Question: I want to implement radio buttons in my app
I used <URL> .
I want that one of them should always be selected by default. how can I achive this .

My Radio button code is as follows:
'''
RadioButton *radioButtonForDay = [[RadioButton alloc] initWithGroupId:@"first group" index:0 ];
RadioButton *radioButtonForWeek = [[RadioButton alloc] initWithGroupId:@"first group" index:1 ];
RadioButton *radioButtonForMonth = [[RadioButton alloc] initWithGroupId:@"first group" index:2 ];
radioButtonForDay.frame = CGRectMake(40,65,22,28);
radioButtonForWeek.frame = CGRectMake(130,65,22,28);
radioButtonForMonth.frame = CGRectMake(195,65,22,28);
[self.view addSubview:radioButtonForDay];
[self.view addSubview:radioButtonForWeek];
[self.view addSubview:radioButtonForMonth];
[RadioButton addObserverForGroupId:@"first group" observer:self];
'''
RadioButton.m
'
# import "RadioButton.h"
@interface RadioButton()
-(void)defaultInit;
-(void)otherButtonSelected:(id)sender;
-(void)handleButtonTap:(id)sender;
@end
@implementation RadioButton
@synthesize groupId=_groupId;
@synthesize index=_index;
static const NSUInteger kRadioButtonWidth=22;
static const NSUInteger kRadioButtonHeight=22;
static NSMutableArray *rb_instances=nil;
static NSMutableDictionary *rb_observers=nil;
# pragma mark - Observer
+(void)addObserverForGroupId:(NSString*)groupId observer:(id)observer{
if(!rb_observers){
rb_observers = [[NSMutableDictionary alloc] init];
}
'''
if ([groupId length] > 0 && observer) {
[rb_observers setObject:observer forKey:groupId];
// Make it weak reference
//[observer release];
}
'''
}
# pragma mark - Manage Instances
+(void)registerInstance:(RadioButton*)radioButton{
if(!rb_instances){
rb_instances = [[NSMutableArray alloc] init];
}
'''
[rb_instances addObject:radioButton];
// Make it weak reference
//[radioButton release];
'''
}
# pragma mark - Class level handler
+(void)buttonSelected:(RadioButton*)radioButton{
'''
// Notify observers
if (rb_observers) {
id observer= [rb_observers objectForKey:radioButton.groupId];
if(observer && [observer respondsToSelector:@selector(radioButtonSelectedAtIndex:inGroup:)]){
[observer radioButtonSelectedAtIndex:radioButton.index inGroup:radioButton.groupId];
}
}
// Unselect the other radio buttons
if (rb_instances) {
for (int i = 0; i < [rb_instances count]; i++) {
RadioButton *button = [rb_instances objectAtIndex:i];
if (![button isEqual:radioButton] && [button.groupId isEqualToString:radioButton.groupId]) {
[button otherButtonSelected:radioButton];
}
}
}
'''
}
# pragma mark - Object Lifecycle
-(id)initWithGroupId:(NSString*)groupId index:(NSUInteger)index {
self = [super init];
'''
if (self) {
_groupId = groupId;
_index = index;
// _selected = selected;
[self defaultInit];
}
return self;
'''
}
-
# pragma mark - Tap handling
-(void)handleButtonTap:(id)sender{
[_button setSelected:YES];
[RadioButton buttonSelected:self];
}
-(void)otherButtonSelected:(id)sender{
// Called when other radio button instance got selected
if(_button.selected){
[_button setSelected:NO];
}
}
# pragma mark - RadioButton init
-(void)defaultInit{
// Setup container view
self.frame = CGRectMake(0, 0, kRadioButtonWidth, kRadioButtonHeight);
'''
// Customize UIButton
_button = [UIButton buttonWithType:UIButtonTypeCustom];
_button.frame = CGRectMake(0, 0,kRadioButtonWidth, kRadioButtonHeight);
_button.adjustsImageWhenHighlighted = NO;
[_button setImage:[UIImage imageNamed:@"RadioButton-Unselected"] forState:UIControlStateNormal];
[_button setImage:[UIImage imageNamed:@"RadioButton-Selected"] forState:UIControlStateSelected];
[_button addTarget:self action:@selector(handleButtonTap:) forControlEvents:UIControlEventTouchUpInside];
[self addSubview:_button];
[RadioButton registerInstance:self];
'''
}
@end
'
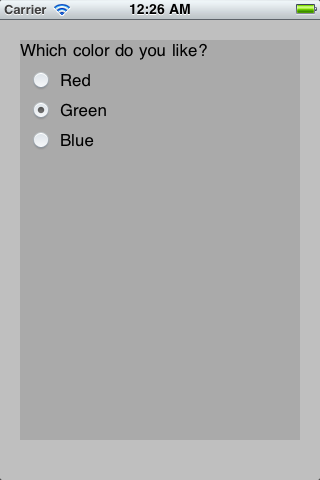
Answer: Initially set selected image to any of your button.
'''
[yourBtn setImage:yourImage forState:UIControlStateNormal];
'''
And according to your code just put 'handleButtonTap' method in 'RadioButton.h'
'''
-(void)handleButtonTap:(id)sender;
'''
and in 'RadioButtonViewController.m'
access the button which you want to select
Its for second button (i.e. RadioButton *rb2)
'''
for (id subView in [rb2 subviews]) {
if ([subView isKindOfClass:[UIButton class]]) {
[rb2 handleButtonTap:subView];
}
}
'''